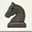
Piece: bN